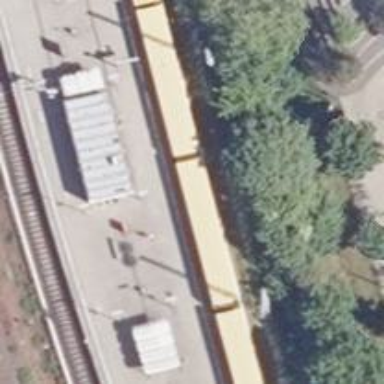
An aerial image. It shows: Light rail stop position with railway stop for public transport.